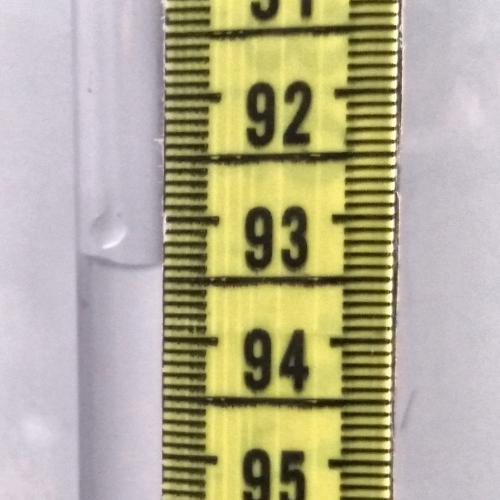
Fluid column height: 93.4 cm